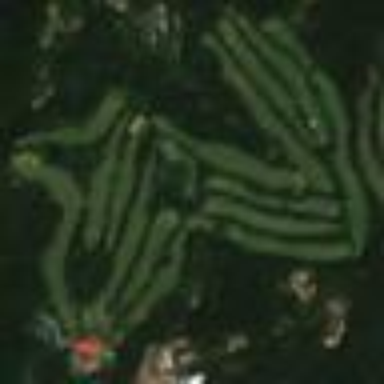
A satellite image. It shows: Golf course.